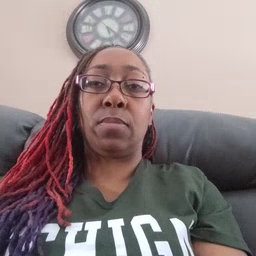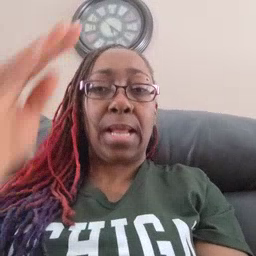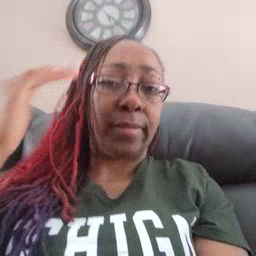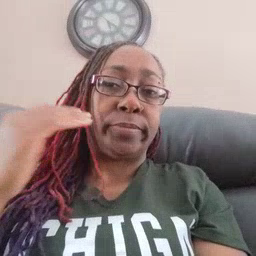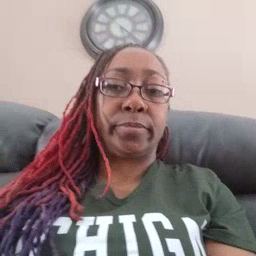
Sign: head